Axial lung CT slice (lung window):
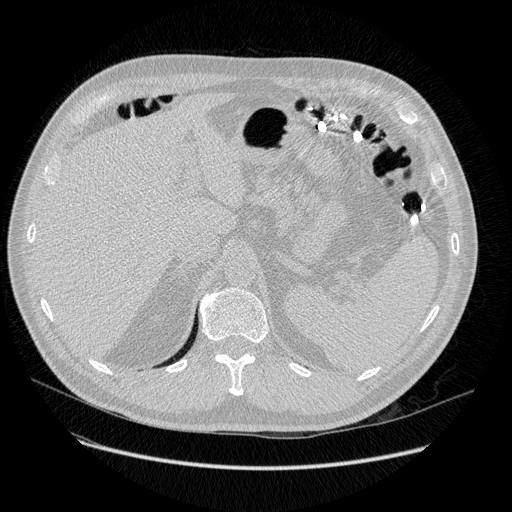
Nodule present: no